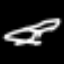
Label: squiggle